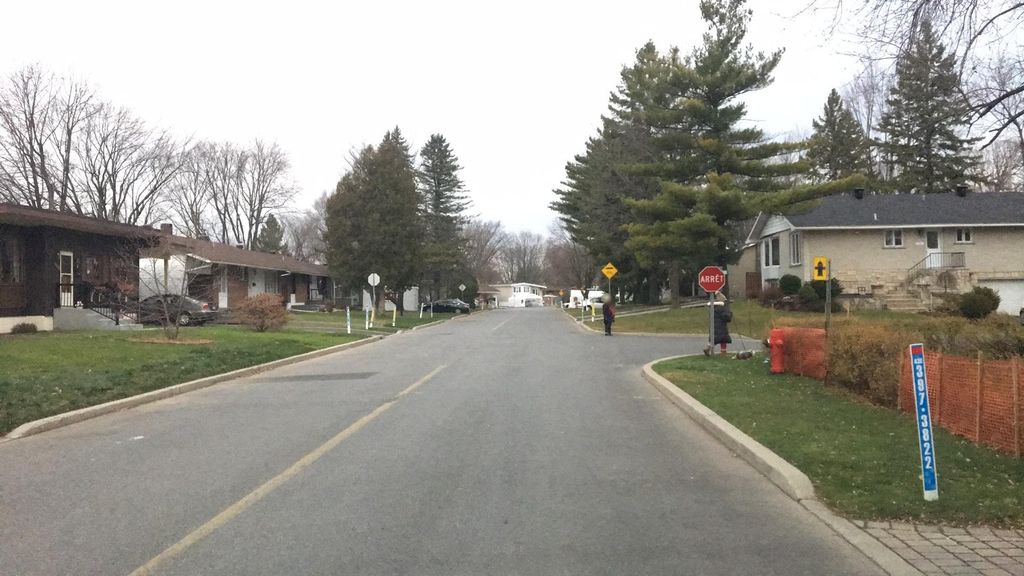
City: montreal